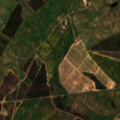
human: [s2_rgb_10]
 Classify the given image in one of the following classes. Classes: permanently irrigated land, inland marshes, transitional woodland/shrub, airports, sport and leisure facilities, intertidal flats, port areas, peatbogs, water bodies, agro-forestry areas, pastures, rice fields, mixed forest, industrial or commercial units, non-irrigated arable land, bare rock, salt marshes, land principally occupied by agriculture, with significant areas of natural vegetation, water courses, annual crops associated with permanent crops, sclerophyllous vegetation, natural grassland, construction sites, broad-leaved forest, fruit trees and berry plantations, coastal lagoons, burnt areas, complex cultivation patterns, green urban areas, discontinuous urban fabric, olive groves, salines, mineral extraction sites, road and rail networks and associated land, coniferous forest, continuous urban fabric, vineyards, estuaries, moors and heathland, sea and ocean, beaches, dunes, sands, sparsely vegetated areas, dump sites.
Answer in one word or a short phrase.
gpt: continuous urban fabric